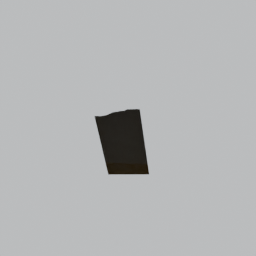
Label: tools